Question: I couldn't end up retrieving data from multiple tables in a single query.
I have the following tables:

A brief explanation :
- A student can study many subjects and subjects can be studied by many students (table Study Created)- A subejct is taught by a lecturer (FK used in (table Subject))- The table Grade gives infos about the marks obtained by a student
The SQL query I was trying to perfom is: Retrieve average students who study subjects taught by lecturer Antonio.
So first I used an AVG aggregation on table grade to get average students:
'''
SELECT Id_Student, Name, AVG(Mark)
AS Average FROM Grade
GROUP BY Id_Student, Name
'''
But my trouble is also to use the result of this SQL query and filter with again with the result of Subjects taught by Lecturer "Antonio".
Is it possible to make it in a one SQL query?
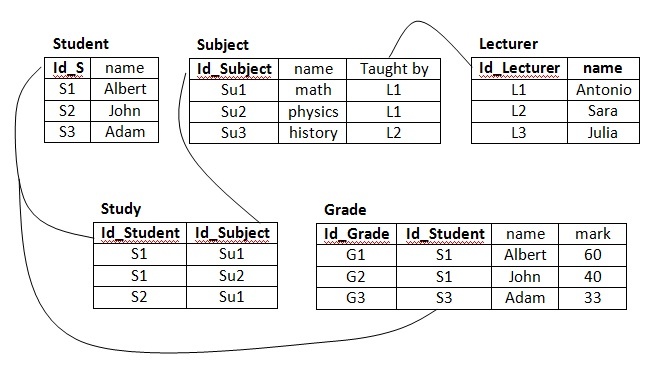
Answer: '''
SELECT Id_Student, Name, AVG(Mark) AS Average FROM Grade
where id_student in
(
select student.id_student from subject
join study on subject.id_subject = study.id_subject
join student on study.id_student = student.id_student
where subject.taught_by = L1
)
GROUP BY Id_Student, Name
'''
also you could probably just join GRADE instead of doing the subselect that I did here. But it's hard to tell how it will go without actually testing it.